Field crop: maize
Growth stage: 1
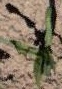
Species: maize